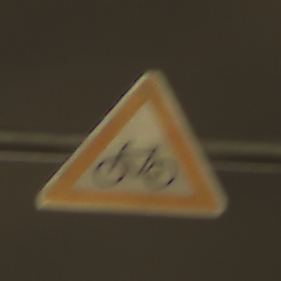
Verkehrszeichen: RadverkehrRechts
Umgebung: Outdoor, Urban
Tageszeit: Night
Wetter: Overcast
Licht: Artificial
Jahreszeit: NotSpecified
Kontrast: MediumContrast